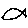
Label: fish